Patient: sex F, age 36
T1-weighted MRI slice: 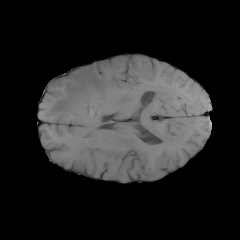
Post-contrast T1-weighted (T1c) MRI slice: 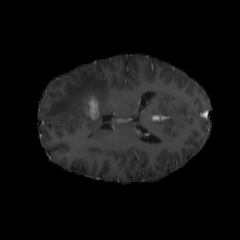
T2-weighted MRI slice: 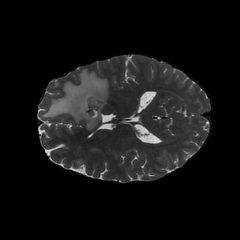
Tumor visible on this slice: yes
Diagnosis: Glioblastoma, IDH-wildtype
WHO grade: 4